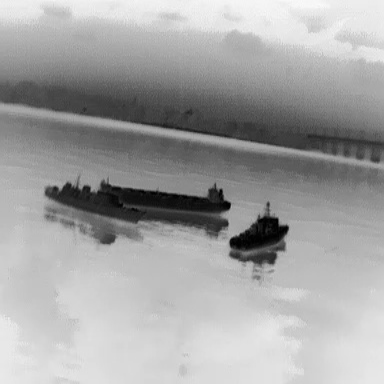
There are three objects shown in the infrared image, including two warships, and a liner.